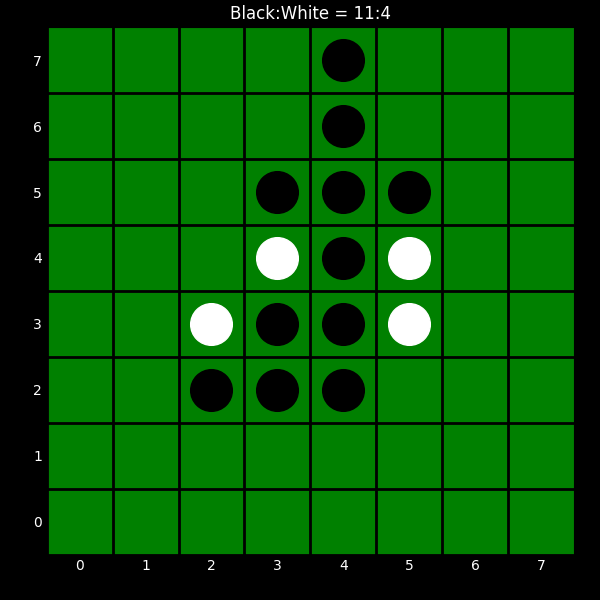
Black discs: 11
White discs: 4